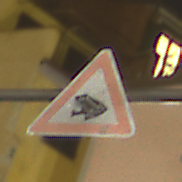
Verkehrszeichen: AmphibienwanderungRechts
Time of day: Night
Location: Outdoor (Urban)
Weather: PartlyCloudy
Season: NotSpecified
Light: Artificial